Field crop: maize
Growth stage: 1
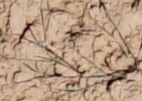
Species: lolium